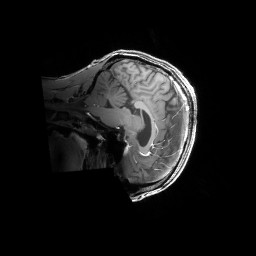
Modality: T1w
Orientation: sagittal
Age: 30
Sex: male
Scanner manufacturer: siemens
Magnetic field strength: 6.98 T
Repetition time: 2.37 s
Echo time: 0.00231 s